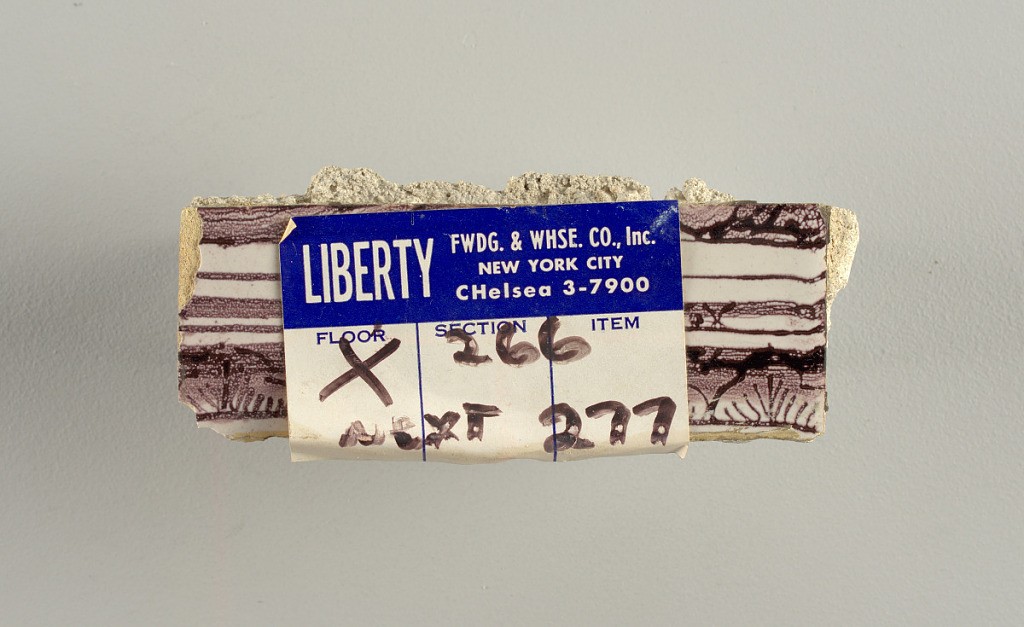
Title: Tile wall facing
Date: ca. 1725
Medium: Tin-glazed earthenware, underglaze
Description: Horizontal rectangle.  Thirty tiles wide and twenty-three tiles high with opening for fireplace eleven tiles wide and ten high.  Foliage arabesques disposed about three vertical axes from which are emphazised by urns at center and right, and at left by the figure of a standing woman carrying an infant on her arm and accompanied by two children.